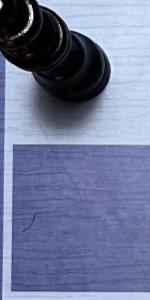
Label: Empty